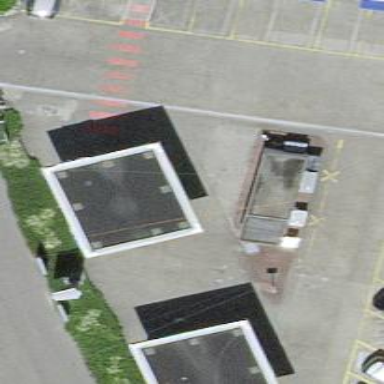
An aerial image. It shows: View of roof of building.